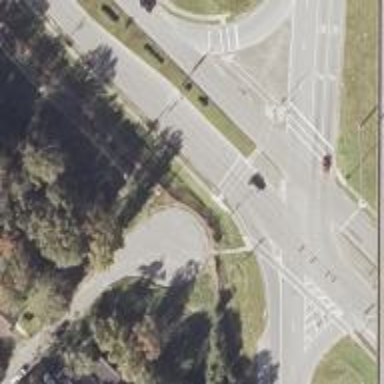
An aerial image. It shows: Turning circle on the road.